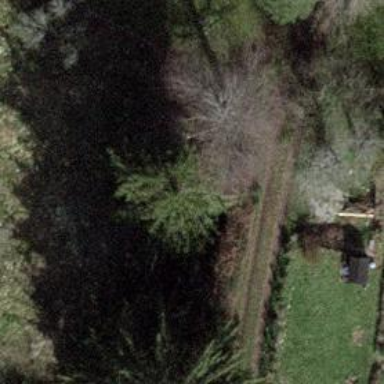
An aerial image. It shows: Evergreen needle-leaved tree.